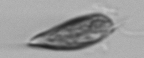
Label: Prorocentrum_triestinum